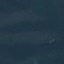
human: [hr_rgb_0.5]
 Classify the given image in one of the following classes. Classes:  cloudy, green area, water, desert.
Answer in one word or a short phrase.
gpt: green area